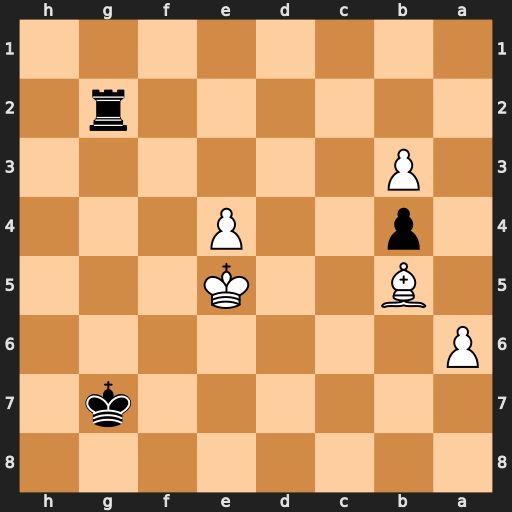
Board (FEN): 8/6k1/P7/1B2K3/1p2P3/1P6/6r1/8
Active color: b
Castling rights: -
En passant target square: -
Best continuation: Rg5+ Kd6 Rxb5 Kc6 Ra5